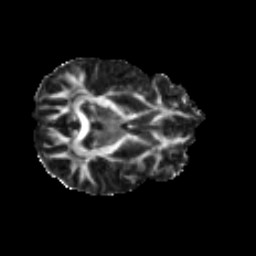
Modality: FA
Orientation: axial
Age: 30
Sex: female
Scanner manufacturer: ge
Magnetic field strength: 3 T
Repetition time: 7.8 s
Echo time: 0.0606 s